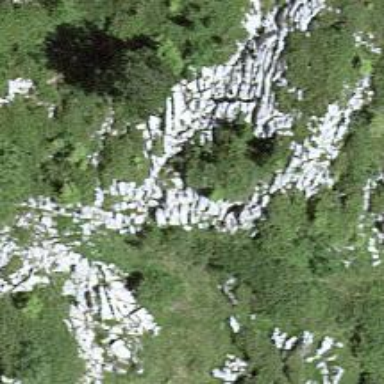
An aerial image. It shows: Landscape of bare rock.